Question: When I run it on my phone it works fine. The problem is that I want to run it on another ANdroid device with Android 2.3.7. It doesn't even show me the map. Instead it crashes and gives me this message: "The application Google Play services (process com.google.android.gms) has stopped unexpectedly. Please try again." with a button "Force close".

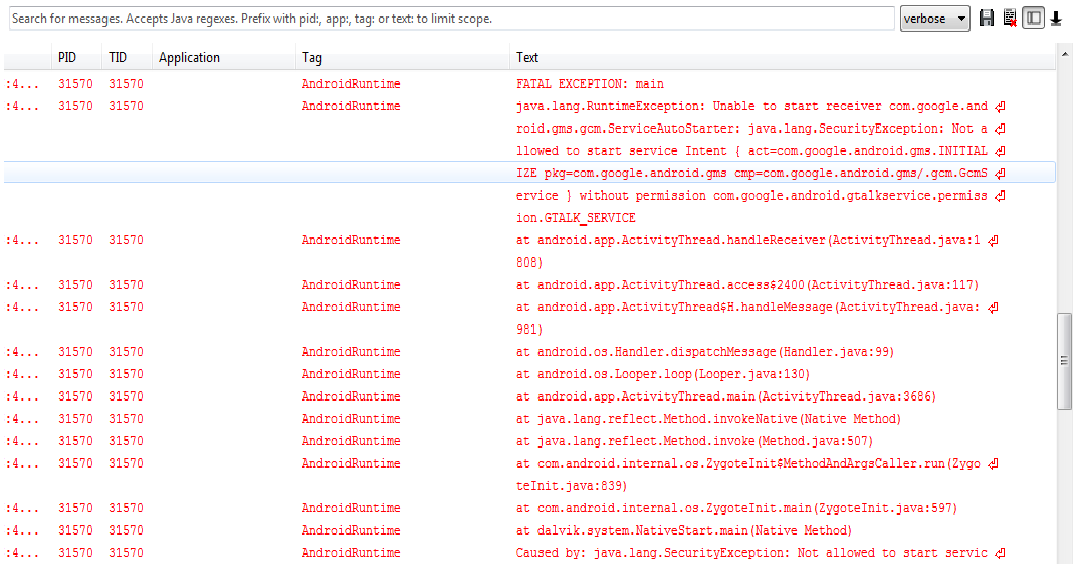
Answer: Check your manifest.xml. Have you added following permissions.
'''
<permission
android:name="your.package.name.permission.MAPS_RECEIVE"
android:protectionLevel="signature" />
<uses-permission android:name="com.ijoomer.src.permission.MAPS_RECEIVE" />
<uses-permission android:name="com.google.android.providers.gsf.permission.READ_GSERVICES" />
'''